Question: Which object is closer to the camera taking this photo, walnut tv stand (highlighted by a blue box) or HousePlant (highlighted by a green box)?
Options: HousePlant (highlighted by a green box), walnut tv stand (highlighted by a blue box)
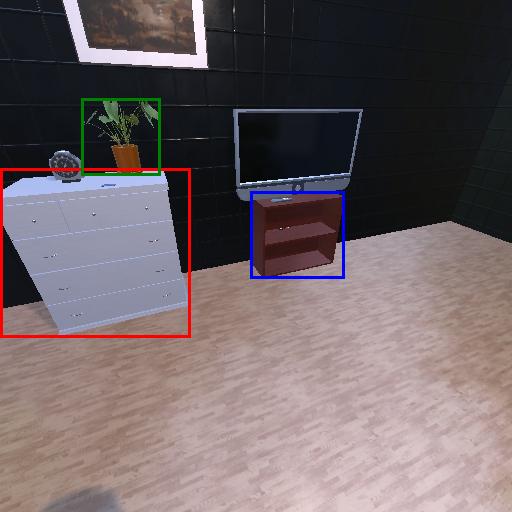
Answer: HousePlant (highlighted by a green box)